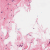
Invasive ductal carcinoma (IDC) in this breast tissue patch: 0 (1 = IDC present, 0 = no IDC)